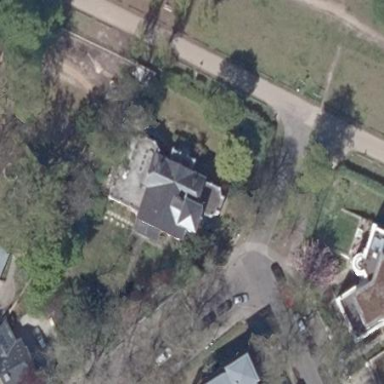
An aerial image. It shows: Detached building.